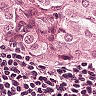
Metastatic tissue present: yes